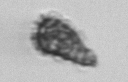
Label: Syracosphaera_pulchra